Interaction volume radius: 10 \u00c5
Interaction volume height: 25 \u00c5
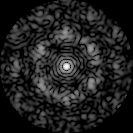
Disorder parameter: 0.6908